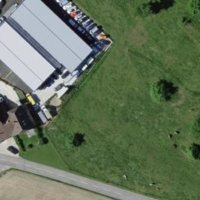
EUNIS habitat code: 24
Species observed at this site:
Berberis vulgaris